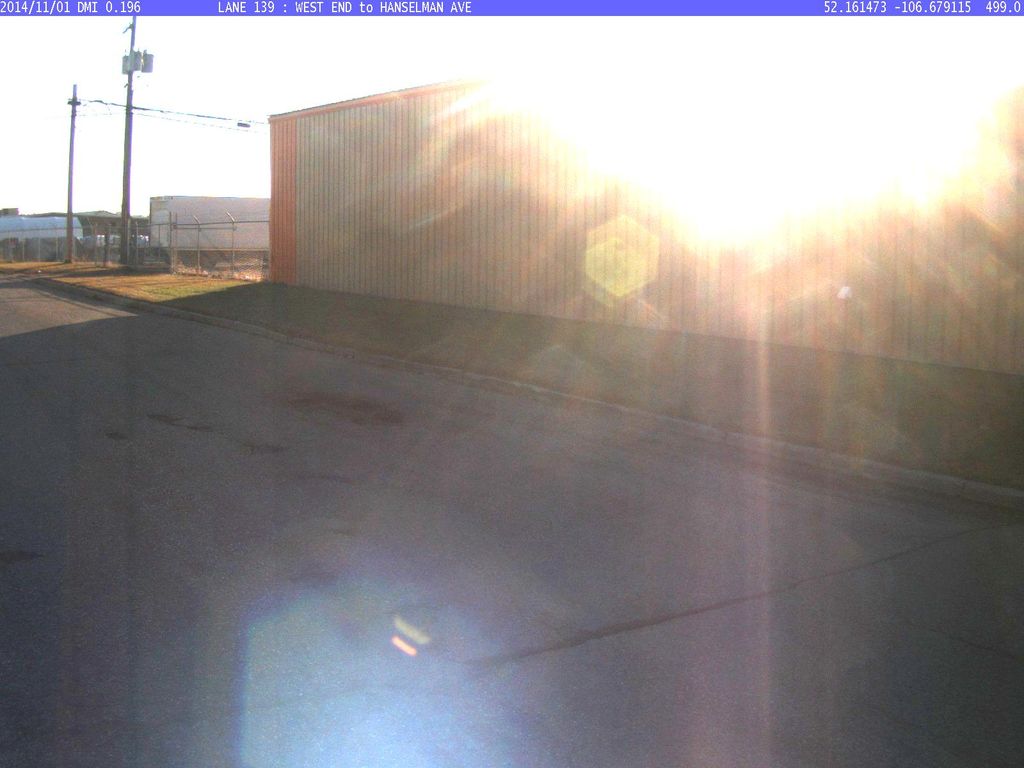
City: saskatoon